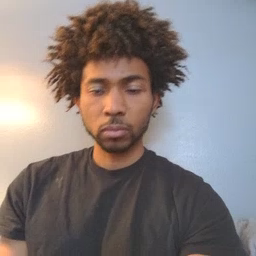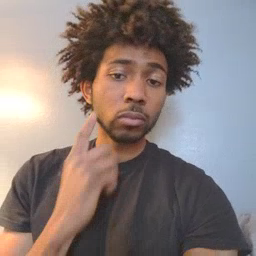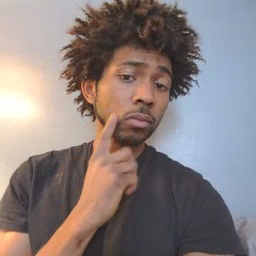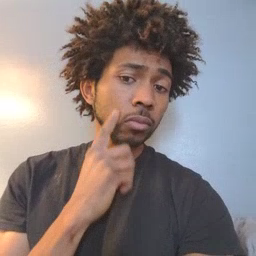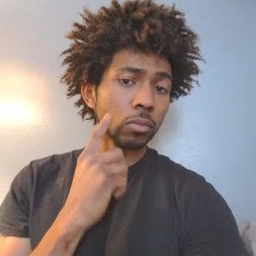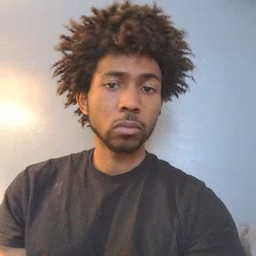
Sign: cheek